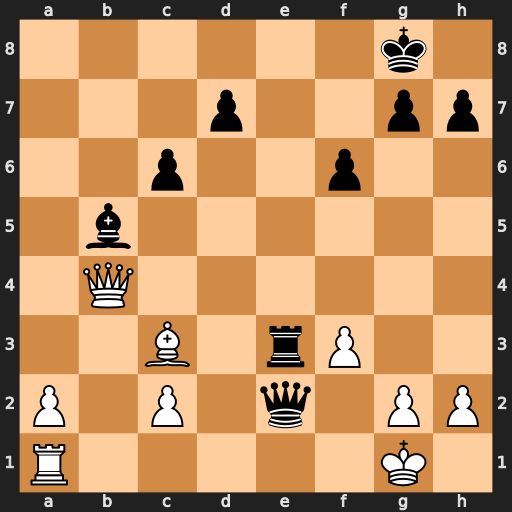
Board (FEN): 6k1/3p2pp/2p2p2/1b6/1Q6/2B1rP2/P1P1q1PP/R5K1
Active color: w
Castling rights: -
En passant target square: -
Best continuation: Re1 Qc4 Qxc4+ Bxc4 Rxe3